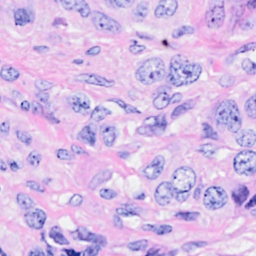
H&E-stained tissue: Breast